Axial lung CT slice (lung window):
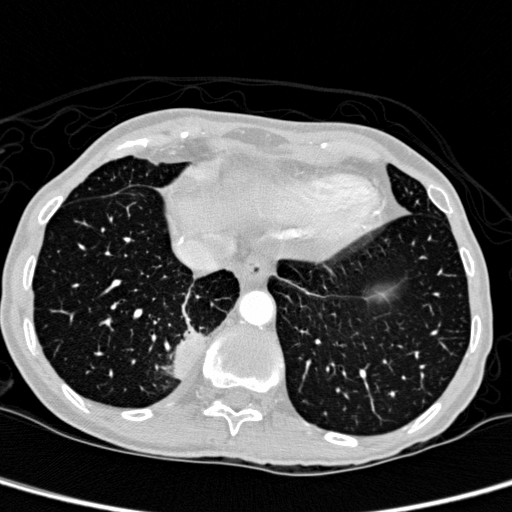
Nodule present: yes
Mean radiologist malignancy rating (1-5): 2.5